Question: I would like to know how can I implement a calendar when the textbox is clicked?
Example: When I click a textbox , the calendar will pop up .
Like this :
I clicked the textbox and the calendar showed up.
Thanks
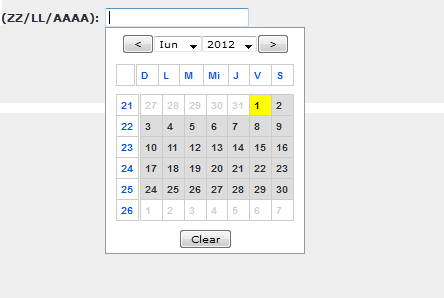
Answer: The AJAX Control Toolkit has this exact functionality in it.
<URL>